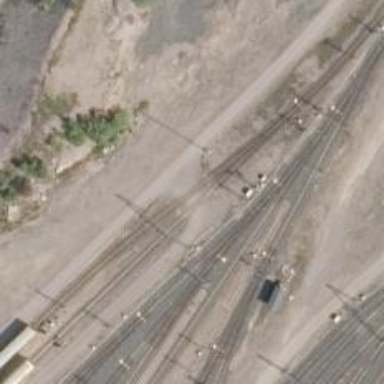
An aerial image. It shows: Level crossing along the railway.